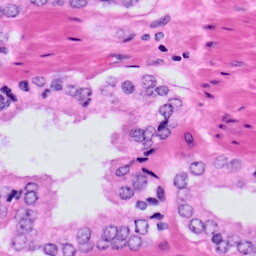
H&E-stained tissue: Prostate